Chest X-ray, AP view. Patient: 73 years old, sex M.
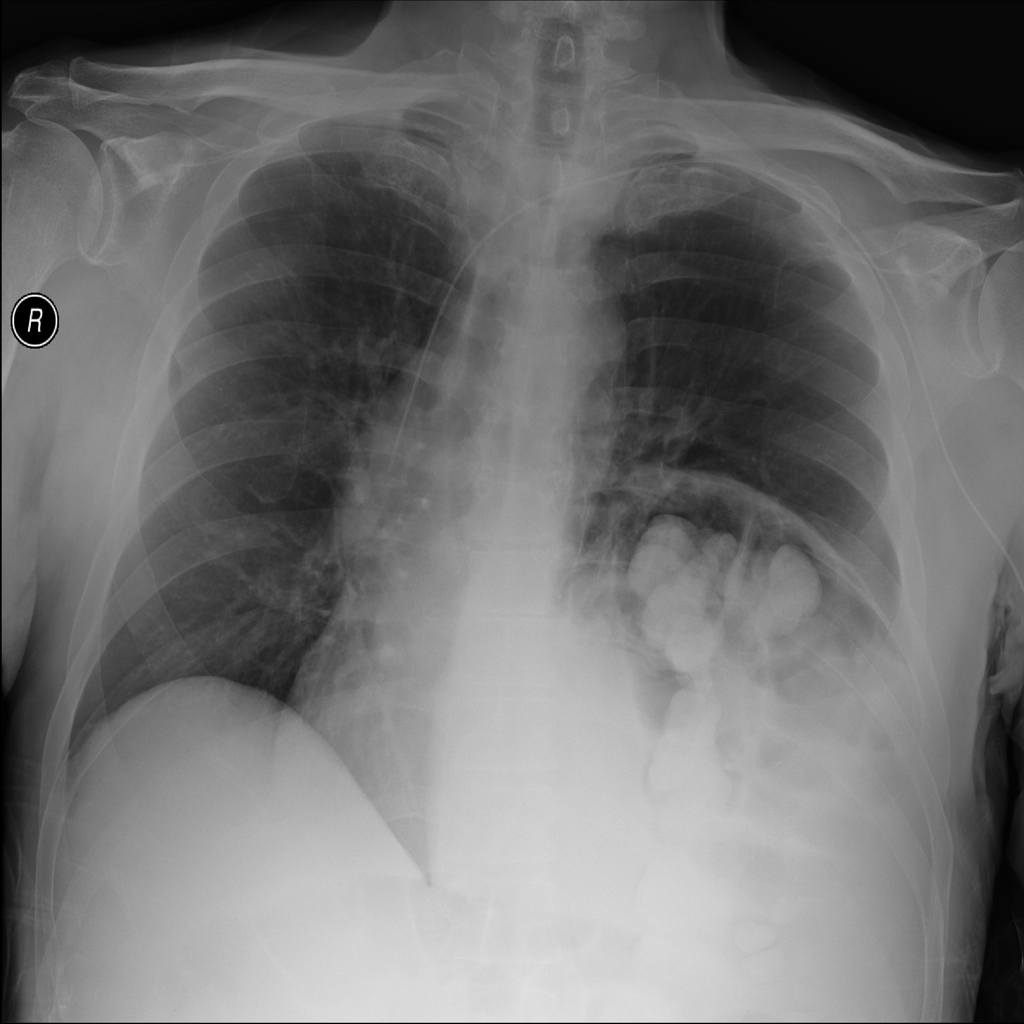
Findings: No Finding